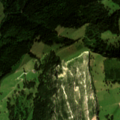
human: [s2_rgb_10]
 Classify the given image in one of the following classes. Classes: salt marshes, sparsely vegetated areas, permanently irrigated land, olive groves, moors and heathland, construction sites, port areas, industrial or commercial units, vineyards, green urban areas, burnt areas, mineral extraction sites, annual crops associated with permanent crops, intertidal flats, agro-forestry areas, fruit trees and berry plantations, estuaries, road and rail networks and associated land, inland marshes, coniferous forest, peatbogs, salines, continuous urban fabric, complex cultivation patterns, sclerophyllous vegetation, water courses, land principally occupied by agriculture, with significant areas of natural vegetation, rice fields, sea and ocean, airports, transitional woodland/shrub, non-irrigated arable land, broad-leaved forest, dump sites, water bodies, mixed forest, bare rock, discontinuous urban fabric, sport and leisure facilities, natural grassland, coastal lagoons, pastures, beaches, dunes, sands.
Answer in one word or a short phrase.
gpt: pastures, coniferous forest, natural grassland, moors and heathland